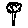
Label: tree